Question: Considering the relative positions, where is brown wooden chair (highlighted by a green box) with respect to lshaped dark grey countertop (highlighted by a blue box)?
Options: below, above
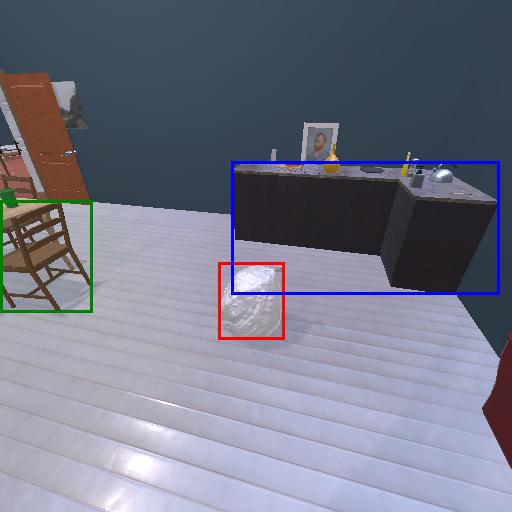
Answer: below